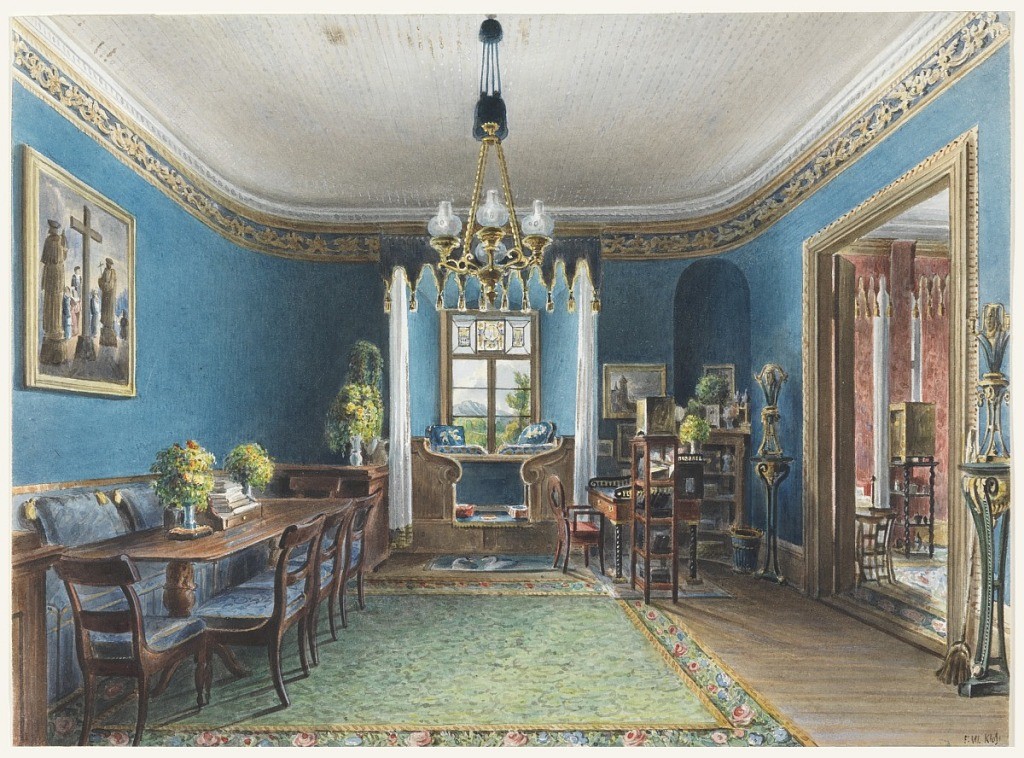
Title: The Blue Room, Schloss Fischbach
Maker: Friedrich Wilhelm Klose, German, 1804 – after 1863
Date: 1846
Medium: Brush and watercolor, graphite on white paper
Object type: Drawing
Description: The Blue Room, most likely a dining room, is decorated in the Gothic Revival Style.
A view of the beautiful countryside of Silesia is visible through the center window, with its stained glass upper transom, located in the seating alcove. The entrance to the alcove is hung with a blue-tasseled pelmet and white curtains. A religious painting, at left, is juxtaposed with flowers, plants, a desk, an etagere and a dining table, elements of a comfortable room in a country house. Both the green rug, bordered in a rose-flower pattern, and the central chandelier are influenced by Victorian decoration. An adjacent room, in pink tones, is seen at right.